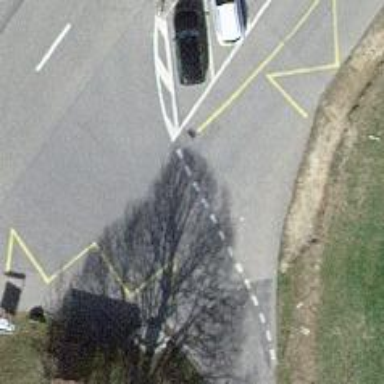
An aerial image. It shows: Bus stop with stop position for public transport.